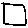
Label: square